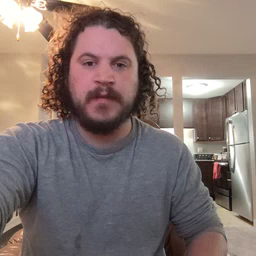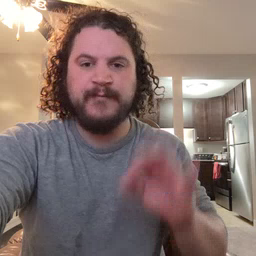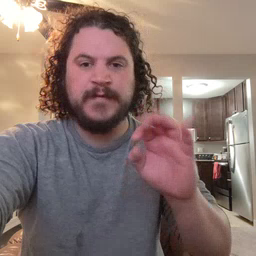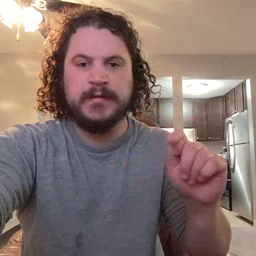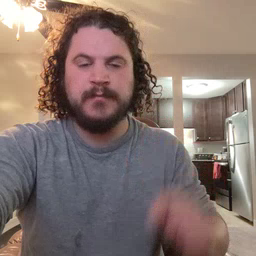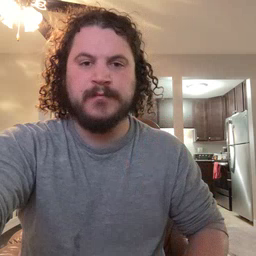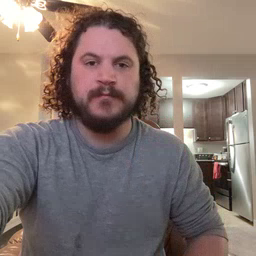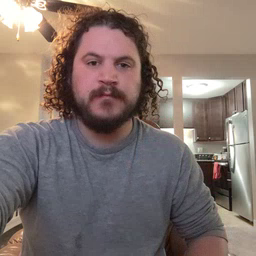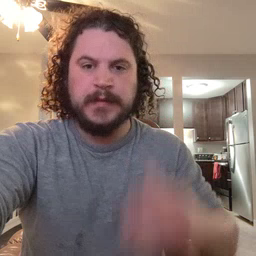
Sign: feet